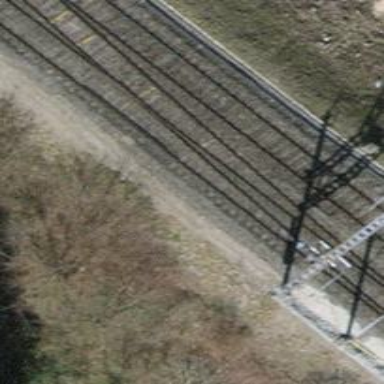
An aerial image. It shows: Rail siding with electrified tracks using contact line.